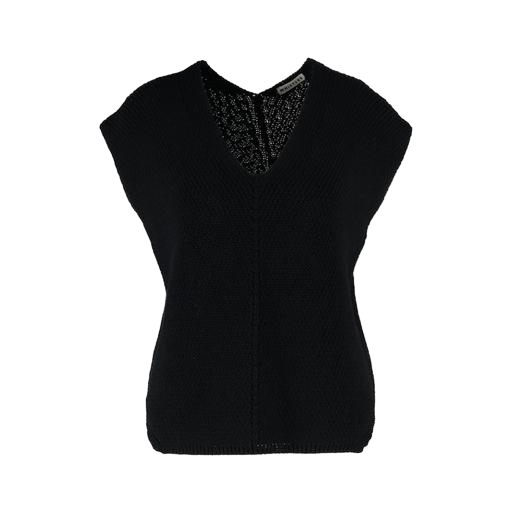
black textured sweater tank, sleeveless jumper, black v-neck top only macy, white background